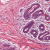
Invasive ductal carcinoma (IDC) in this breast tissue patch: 0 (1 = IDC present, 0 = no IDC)